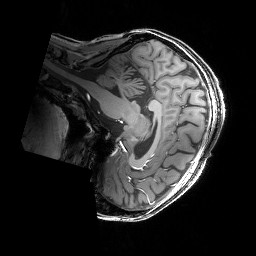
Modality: T1w
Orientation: sagittal
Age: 31
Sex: female
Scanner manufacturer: siemens
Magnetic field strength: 6.98 T
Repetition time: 2.37 s
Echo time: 0.00231 s